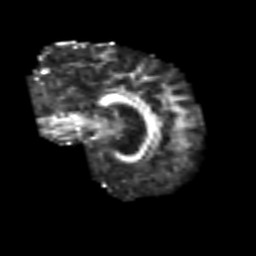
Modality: FA
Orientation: sagittal
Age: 67
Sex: female
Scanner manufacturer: siemens
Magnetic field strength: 3 T
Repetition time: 6.1 s
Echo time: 0.101 s